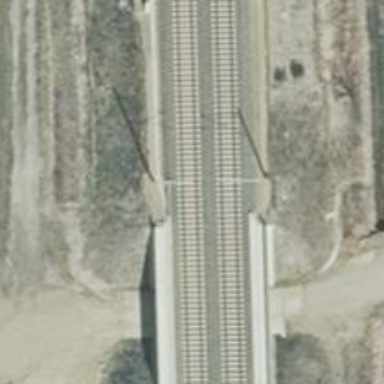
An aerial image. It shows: Railway bridge with electrified contact lines.